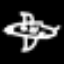
Label: airplane